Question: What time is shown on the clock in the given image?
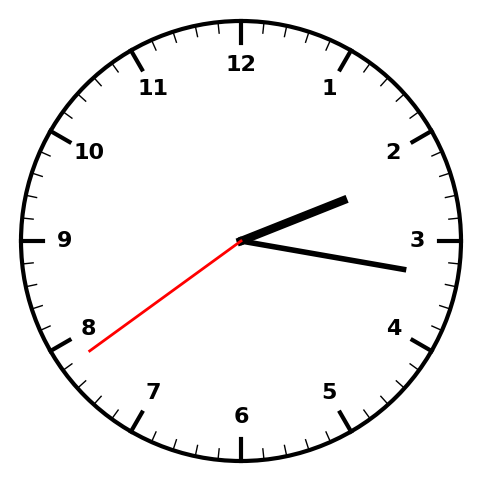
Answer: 02:16:39